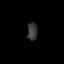
Tissue: prostate
Cell type: Fibroblasts
Senescence score: 0.8546
Nuclear area (px): 173
Mean DAPI intensity: 57.699